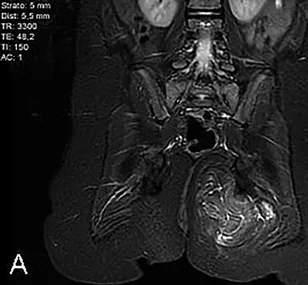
Magnetic resonance imaging showed a multilobulated epifascial lesion measuring 8 x 6 cm in the context of the gluteal muscle that deepened in the pelvis (
A
-
C.
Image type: radiology (mri)